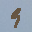
Label: 9